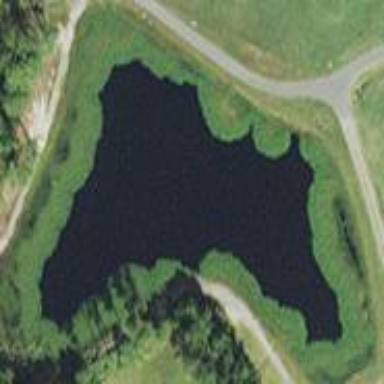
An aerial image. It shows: Retention pond in basin area surrounded by water.